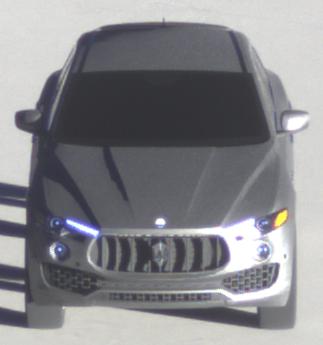
Make: Maserati
Model: Levante GT Hybrid
Detailed model: Levante
Model produced from: 2021/07
Model produced until: 2022/10
Doors: 4
Color: gray
Road condition: dry road
Daytime: sunrise or sunset
Contrast: high contrast